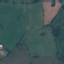
Land use / land cover class: Pasture